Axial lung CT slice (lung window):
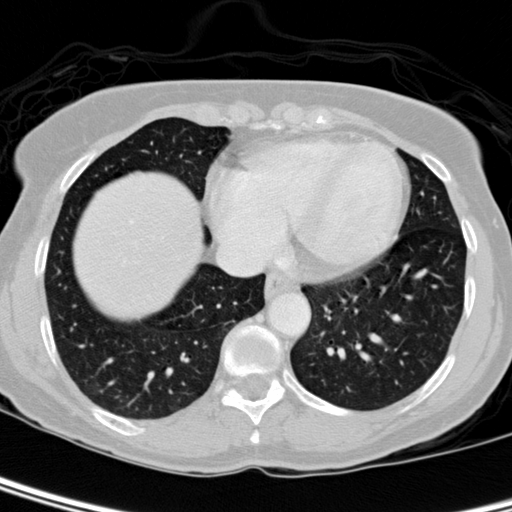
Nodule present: no